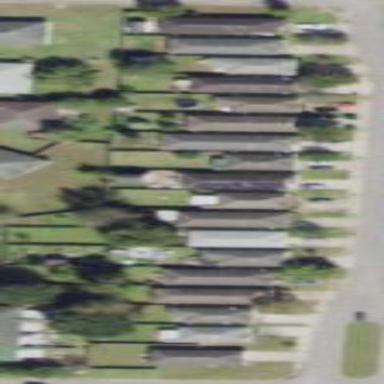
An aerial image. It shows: This residential area consists of single-family homes.